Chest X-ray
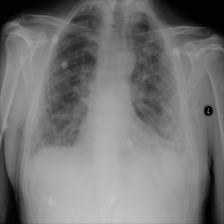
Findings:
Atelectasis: negative
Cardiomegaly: negative
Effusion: negative
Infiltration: positive
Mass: negative
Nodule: negative
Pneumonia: negative
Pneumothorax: negative
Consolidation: negative
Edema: negative
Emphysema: negative
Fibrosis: negative
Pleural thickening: negative
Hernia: negative